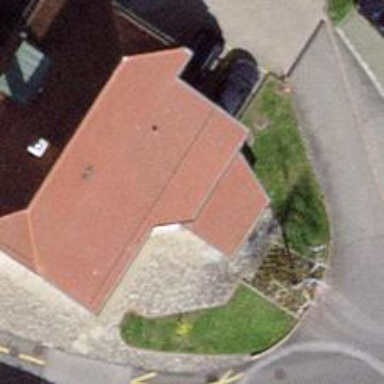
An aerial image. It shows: Post box is visible.